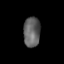
Tissue: skin
Cell type: Epithelial cells
Senescence score: 0.2634
Nuclear area (px): 495
Mean DAPI intensity: 97.568